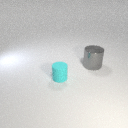
small cyan rubber cylinder in front of large gray metal cylinder